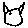
Label: cat